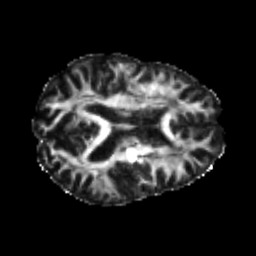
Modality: FA
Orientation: axial
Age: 26
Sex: male
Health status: healthy
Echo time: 0.074 s